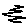
Label: zigzag